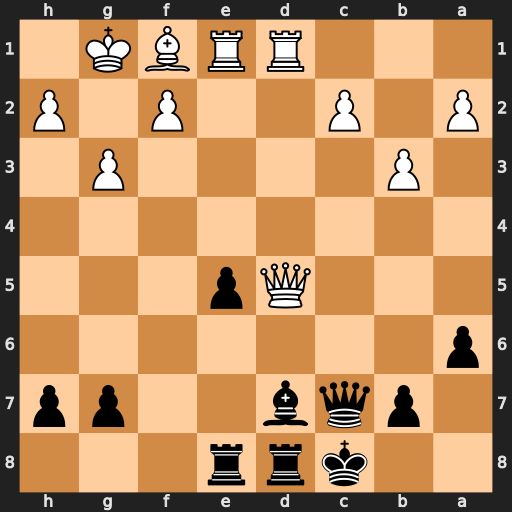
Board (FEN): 2krr3/1pqb2pp/p7/3Qp3/8/1P4P1/P1P2P1P/3RRBK1
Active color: b
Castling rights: -
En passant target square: -
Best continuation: Bg4 Qe4 Bxd1